Question: I've encountered a weird glitch in Android Studio:
As you can see it thinks that it is an error:
'''
'class' or 'interface' expected
'''
But it runs and build just fine, so is this just a visual glitch or can it have any effect during compiling?
I'm running Android Studio 0.5.8 for Mac
Things I've tried so far:
- - - -
If I use a string through the resources the glitch isn't visible (which it will be eventually, I'm just curious why this is happening)
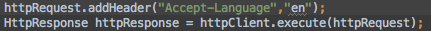
Answer: IntelliJ and Android Studio have the ability to take string parameters and treat the strings as being in another language. For example, if you have a method that takes a string that's HTML, if you tell the IDE about it, it can give you syntax highlighting and content assist with the HTML in that string.
I think you've inadvertently set this string as being treated as Java, and it's giving you the Java syntax errors on it. You need to un-set that setting. Select the text, bring up the Search Action feature (on Mac it's ). In the search box that comes up, search for Un-inject Language/Reference, as shown in the screenshot below: